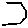
Label: hexagon